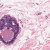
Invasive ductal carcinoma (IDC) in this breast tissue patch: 0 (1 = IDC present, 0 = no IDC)